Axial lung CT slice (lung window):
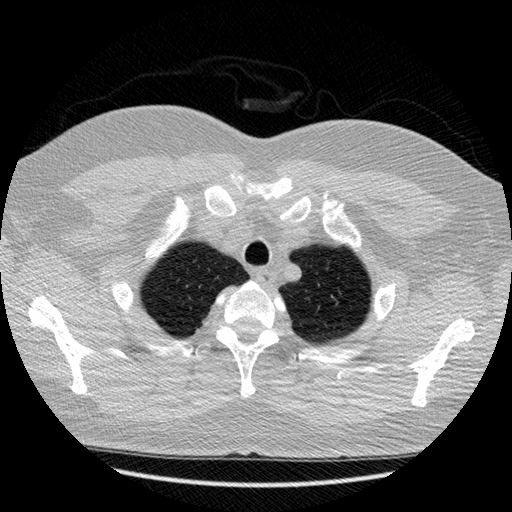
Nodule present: no